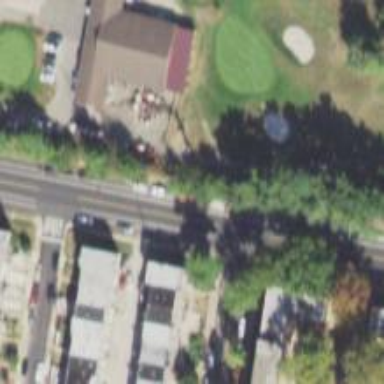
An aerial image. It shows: Alley classified as service road.